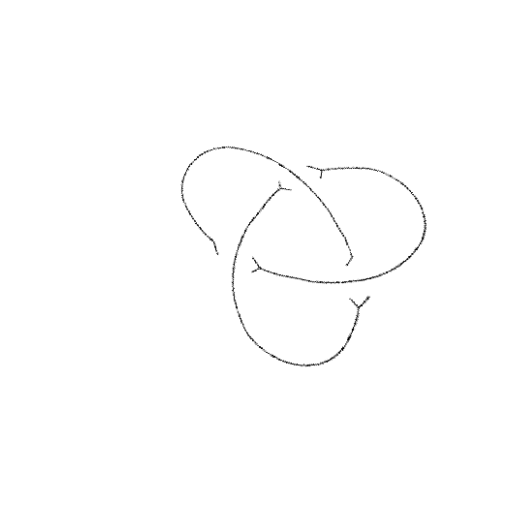
Crossing number: 3